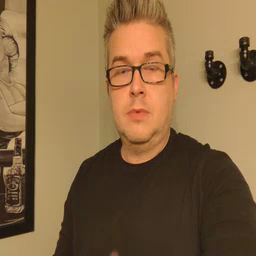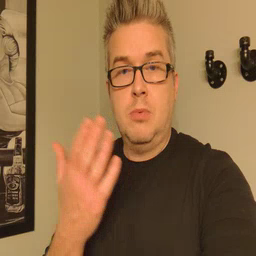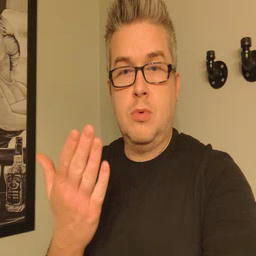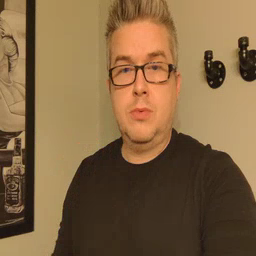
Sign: book